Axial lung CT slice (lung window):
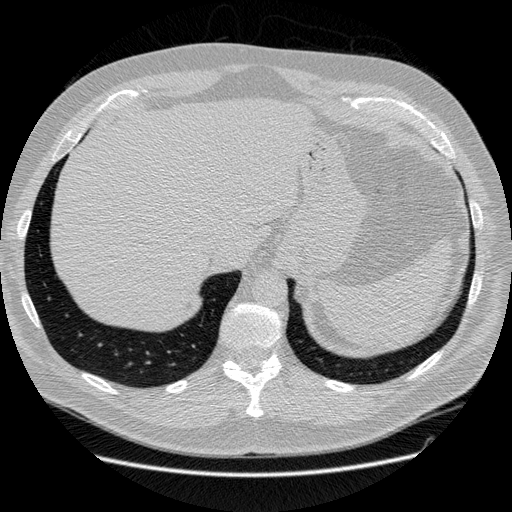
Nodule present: no